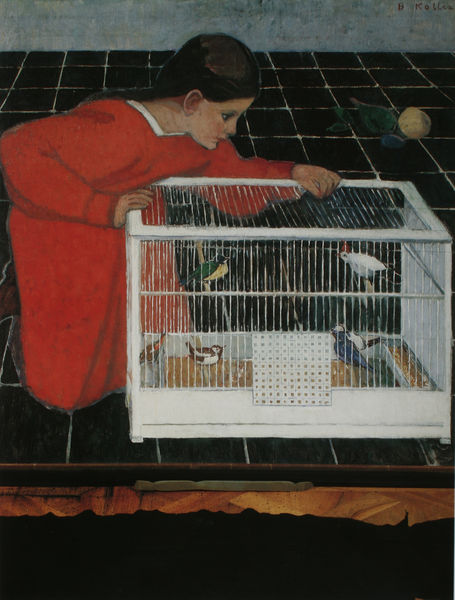
Titel: Silvia Koller mit Vogelkäfig
Künstler: Broncia Koller
Standort: Wien
Institution: (Privatbesitz)
Schlagwörter: blau, blätter, gemälde, vogel, weiß, grün, mädchen, sand, blume, bunt, holz, kleid, raum, schwarz, tür, zimmer, blick, obst, rose, rot, tier, ball, flächig, wand, kragen, fünf, hände, portrait, schauen, vögel, gitter, boden, futter, gewand, haare, kind, frucht, früchte, apfel, perspektive, fußboden, klein, fliessen, einfach, zopf, seitenansicht, knie, betrachter, quitte, spiel, haustier, fliesen, gefangen, knien, kacheln, betrachten, aufmerksam, gespannt, kniend, leuchtend, ansehen, käfig, vogelbauer, vogelkäfig, voliere, haustiere, schwar, raster, fliesenboden, fögel, rotes kleid, braunhaarig, kanarienvögel, wellensittich, brunette, wellensittiche